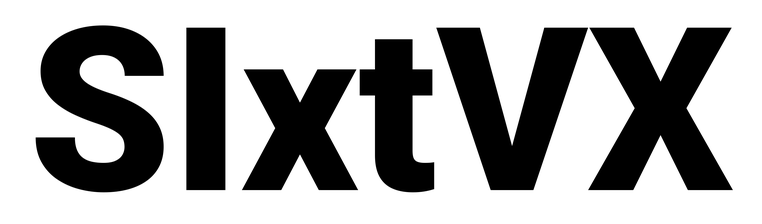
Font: Roboto_Black